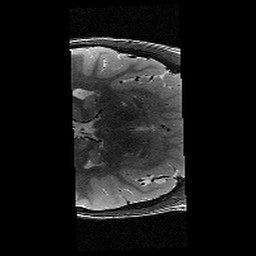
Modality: T2w
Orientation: axial
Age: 11
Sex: male
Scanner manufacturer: siemens
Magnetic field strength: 3 T
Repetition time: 9.23 s
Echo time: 0.067 s